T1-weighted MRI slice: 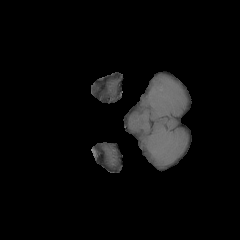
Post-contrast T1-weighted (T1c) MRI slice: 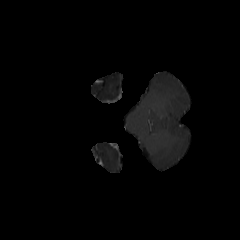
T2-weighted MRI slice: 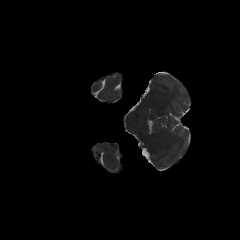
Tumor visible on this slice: no